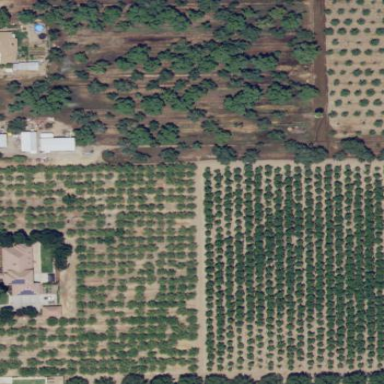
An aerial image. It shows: Orchard.